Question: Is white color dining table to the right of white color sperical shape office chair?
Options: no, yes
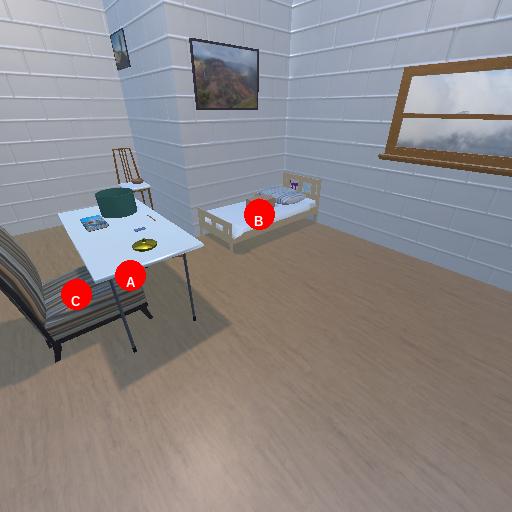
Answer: no